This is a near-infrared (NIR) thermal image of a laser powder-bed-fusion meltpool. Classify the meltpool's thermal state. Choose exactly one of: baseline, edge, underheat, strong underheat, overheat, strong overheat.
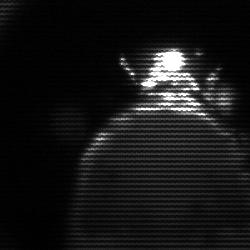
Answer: edge